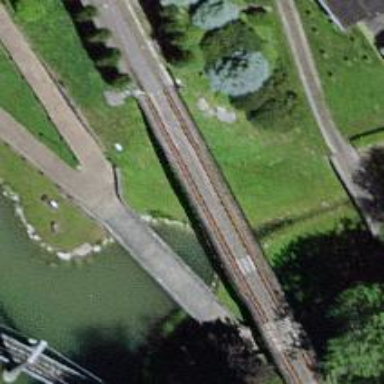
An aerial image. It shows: Miniature railway bridge.